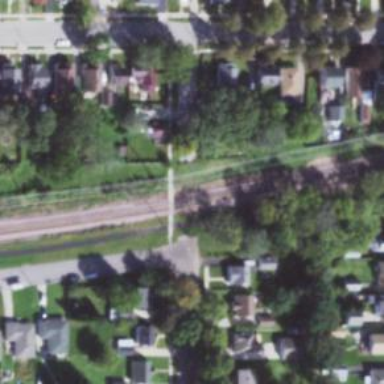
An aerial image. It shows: Railway crossing.